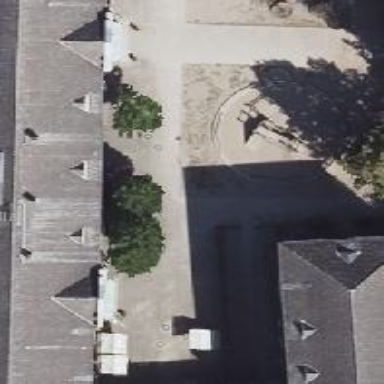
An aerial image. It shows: School building with hipped roof.